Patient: sex M, age 54
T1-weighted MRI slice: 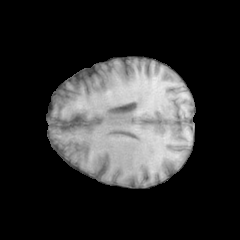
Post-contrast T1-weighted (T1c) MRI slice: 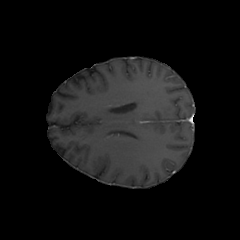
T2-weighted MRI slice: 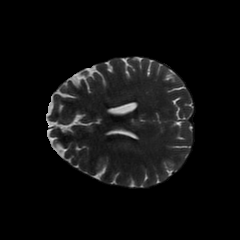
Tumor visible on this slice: no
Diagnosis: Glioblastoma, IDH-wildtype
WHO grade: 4